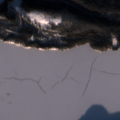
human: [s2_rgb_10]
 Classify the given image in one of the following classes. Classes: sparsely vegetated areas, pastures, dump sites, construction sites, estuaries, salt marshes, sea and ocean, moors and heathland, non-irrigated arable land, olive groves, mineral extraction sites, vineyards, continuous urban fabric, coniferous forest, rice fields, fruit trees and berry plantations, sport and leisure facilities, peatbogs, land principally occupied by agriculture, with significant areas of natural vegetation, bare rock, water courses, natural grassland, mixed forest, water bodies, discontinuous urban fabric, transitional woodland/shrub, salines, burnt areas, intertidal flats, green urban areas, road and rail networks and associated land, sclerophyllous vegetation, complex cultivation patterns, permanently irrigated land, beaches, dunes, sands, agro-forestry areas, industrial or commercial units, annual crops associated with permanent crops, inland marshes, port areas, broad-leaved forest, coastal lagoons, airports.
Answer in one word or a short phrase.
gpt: coniferous forest, mixed forest, water bodies